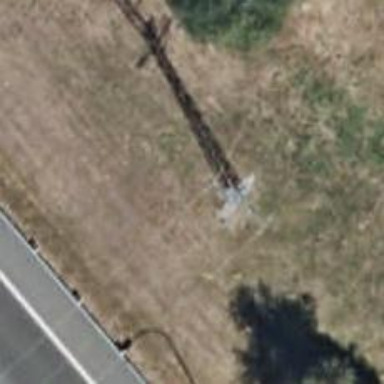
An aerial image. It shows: Power line in the image.